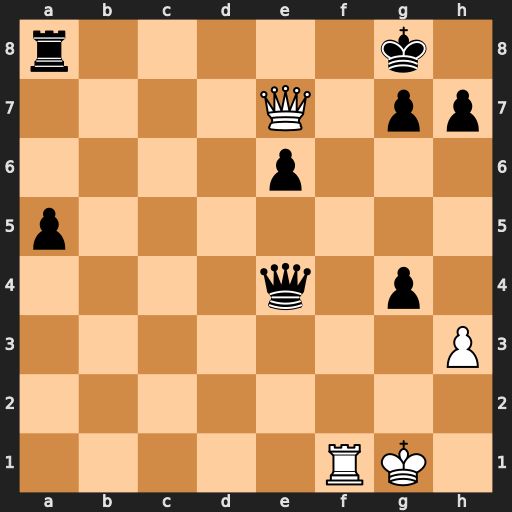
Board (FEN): r5k1/4Q1pp/4p3/p7/4q1p1/7P/8/5RK1
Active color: w
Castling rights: -
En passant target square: -
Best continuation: Qf7+ Kh8 Qf8+ Rxf8 Rxf8#